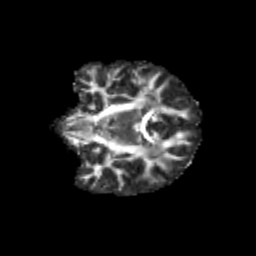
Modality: FA
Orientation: coronal
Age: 11
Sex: female
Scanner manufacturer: siemens
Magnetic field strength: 3 T
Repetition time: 3.8 s
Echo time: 0.07 s